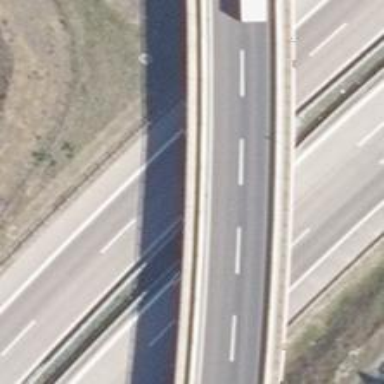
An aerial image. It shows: Motorway with concrete surface.